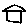
Label: house